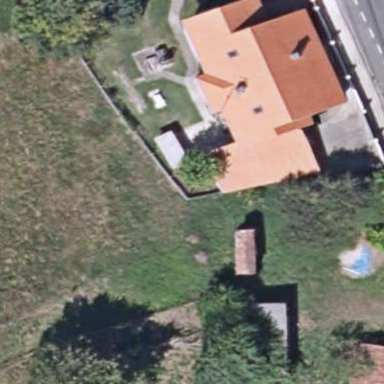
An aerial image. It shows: Simple house.